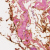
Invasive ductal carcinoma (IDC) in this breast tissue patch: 0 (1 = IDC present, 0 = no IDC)